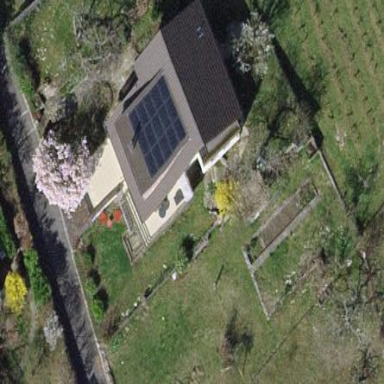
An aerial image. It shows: Simple and straightforward house.